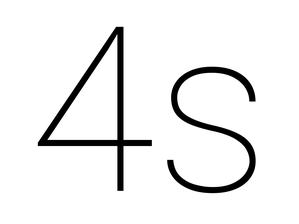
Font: Roboto_Thin